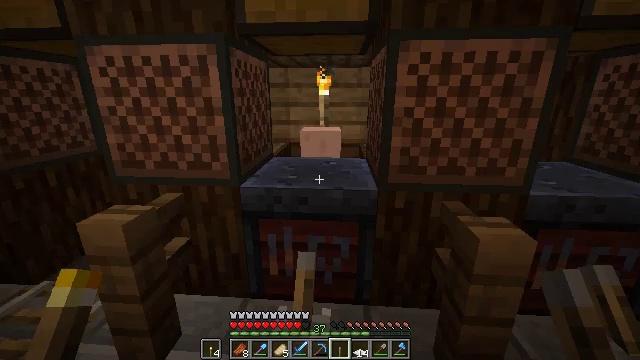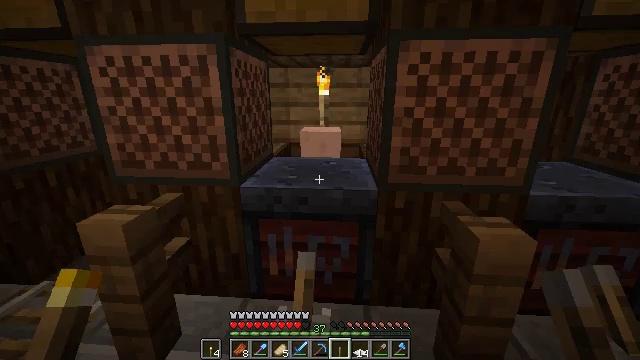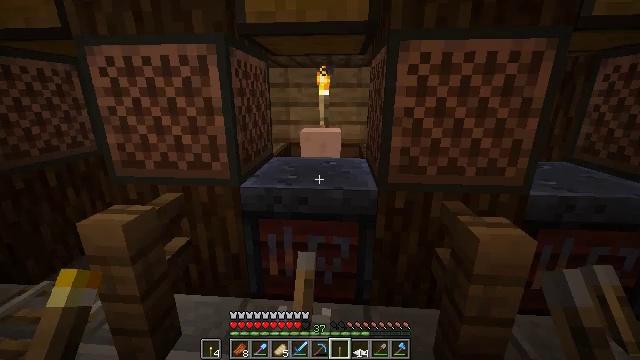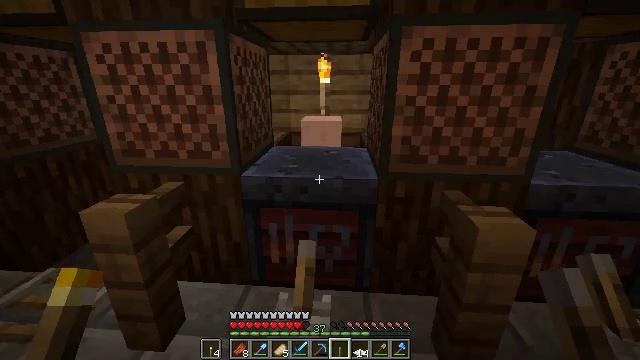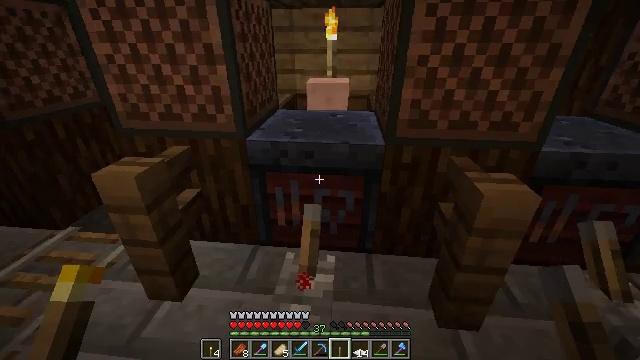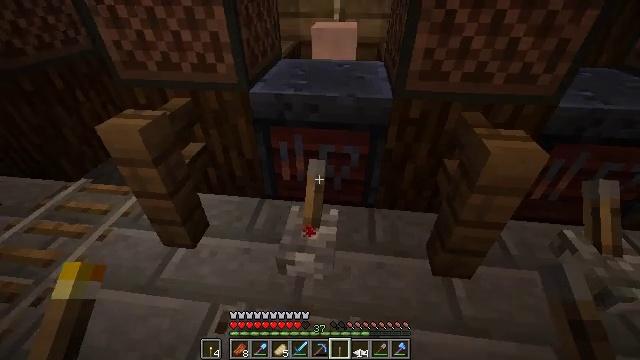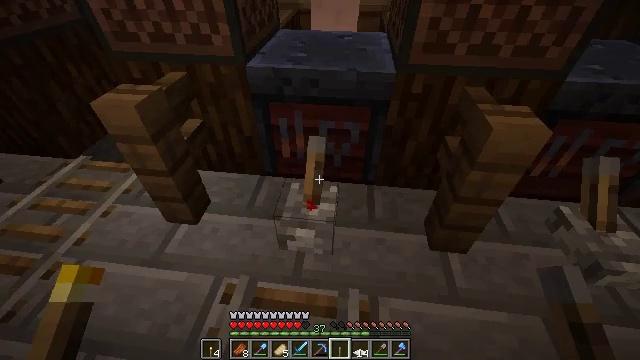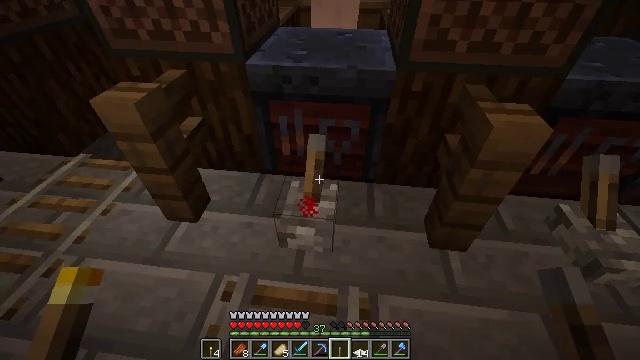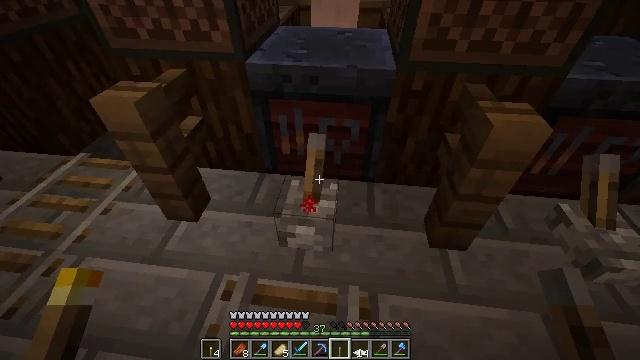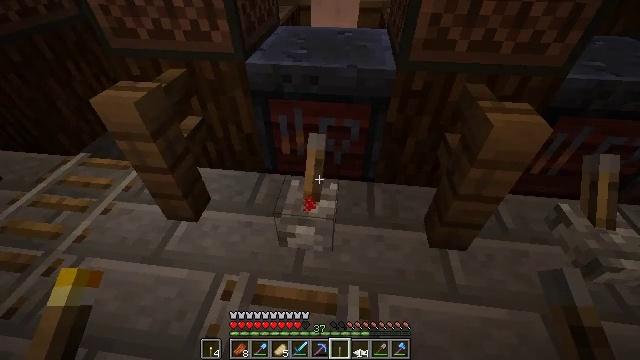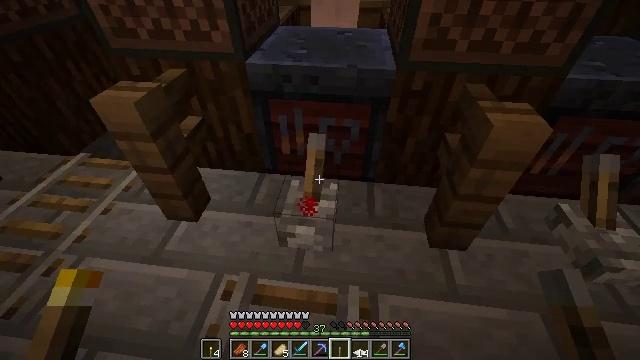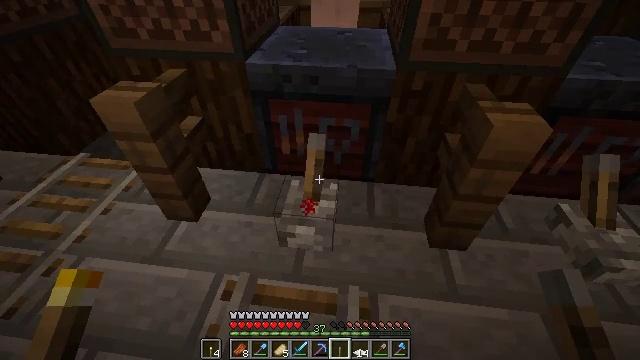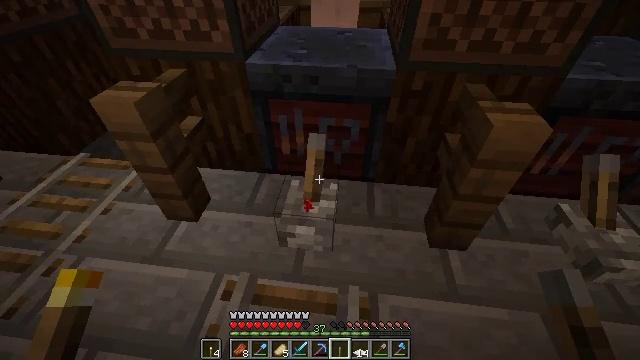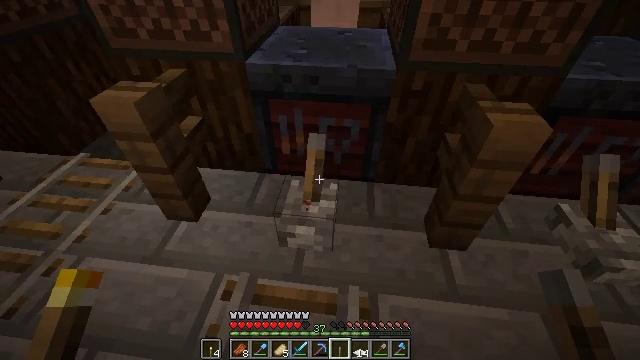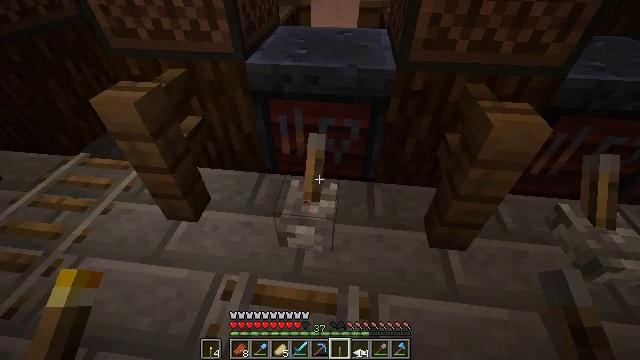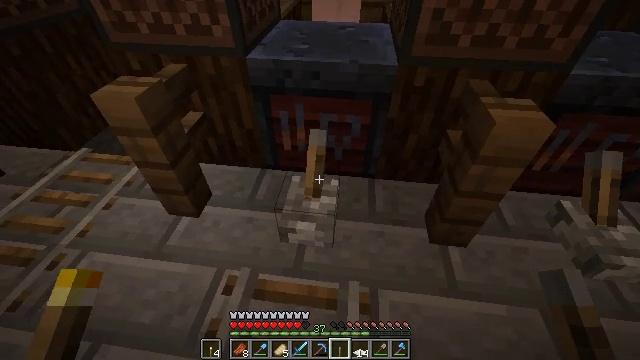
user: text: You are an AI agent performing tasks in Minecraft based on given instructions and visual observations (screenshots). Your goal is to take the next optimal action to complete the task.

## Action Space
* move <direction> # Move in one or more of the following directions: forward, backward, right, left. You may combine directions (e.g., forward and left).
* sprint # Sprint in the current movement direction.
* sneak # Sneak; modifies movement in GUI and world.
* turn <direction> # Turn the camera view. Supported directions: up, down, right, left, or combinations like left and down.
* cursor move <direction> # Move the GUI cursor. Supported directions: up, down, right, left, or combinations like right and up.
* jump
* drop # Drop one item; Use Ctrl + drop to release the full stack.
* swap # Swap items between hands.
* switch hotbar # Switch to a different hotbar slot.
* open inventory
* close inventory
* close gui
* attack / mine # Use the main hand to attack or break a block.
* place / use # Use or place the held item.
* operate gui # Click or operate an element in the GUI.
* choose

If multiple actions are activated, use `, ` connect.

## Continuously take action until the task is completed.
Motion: motion action
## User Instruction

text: Recycle the smithing table.
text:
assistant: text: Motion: no_op
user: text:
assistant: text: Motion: no_op
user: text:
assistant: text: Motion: turn down
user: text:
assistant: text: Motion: turn left and down
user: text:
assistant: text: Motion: turn left and down
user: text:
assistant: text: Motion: turn down
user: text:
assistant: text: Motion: no_op
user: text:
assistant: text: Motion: no_op
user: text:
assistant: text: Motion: no_op
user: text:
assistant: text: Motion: no_op
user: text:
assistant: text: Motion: no_op
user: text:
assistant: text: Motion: no_op
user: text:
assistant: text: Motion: no_op
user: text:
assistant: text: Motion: no_op
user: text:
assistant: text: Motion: use / place
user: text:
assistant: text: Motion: use / place
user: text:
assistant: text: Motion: turn down, use / place
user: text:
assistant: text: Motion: no_op
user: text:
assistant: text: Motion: no_op
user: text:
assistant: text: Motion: no_op
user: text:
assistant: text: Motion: no_op
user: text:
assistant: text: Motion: no_op
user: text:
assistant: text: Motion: turn left
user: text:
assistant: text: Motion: turn left and up
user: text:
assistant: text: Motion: move left, turn left
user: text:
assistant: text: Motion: move forward and move left
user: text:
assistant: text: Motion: move forward and move left
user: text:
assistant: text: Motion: move forward and move left, turn right and up
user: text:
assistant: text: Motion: move forward and move left, turn right and up
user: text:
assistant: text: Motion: move forward and move left, turn right and up